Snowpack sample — Loveland Pass, Silver Plume, Colorado, USA (1/12/25, 11:40 AM MST)
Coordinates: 39.66, -105.88
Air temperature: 7 °F
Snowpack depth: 140 cm
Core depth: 10 cm
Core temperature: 41 °F
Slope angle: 11°, slope face: 30°
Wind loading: high
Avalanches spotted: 2
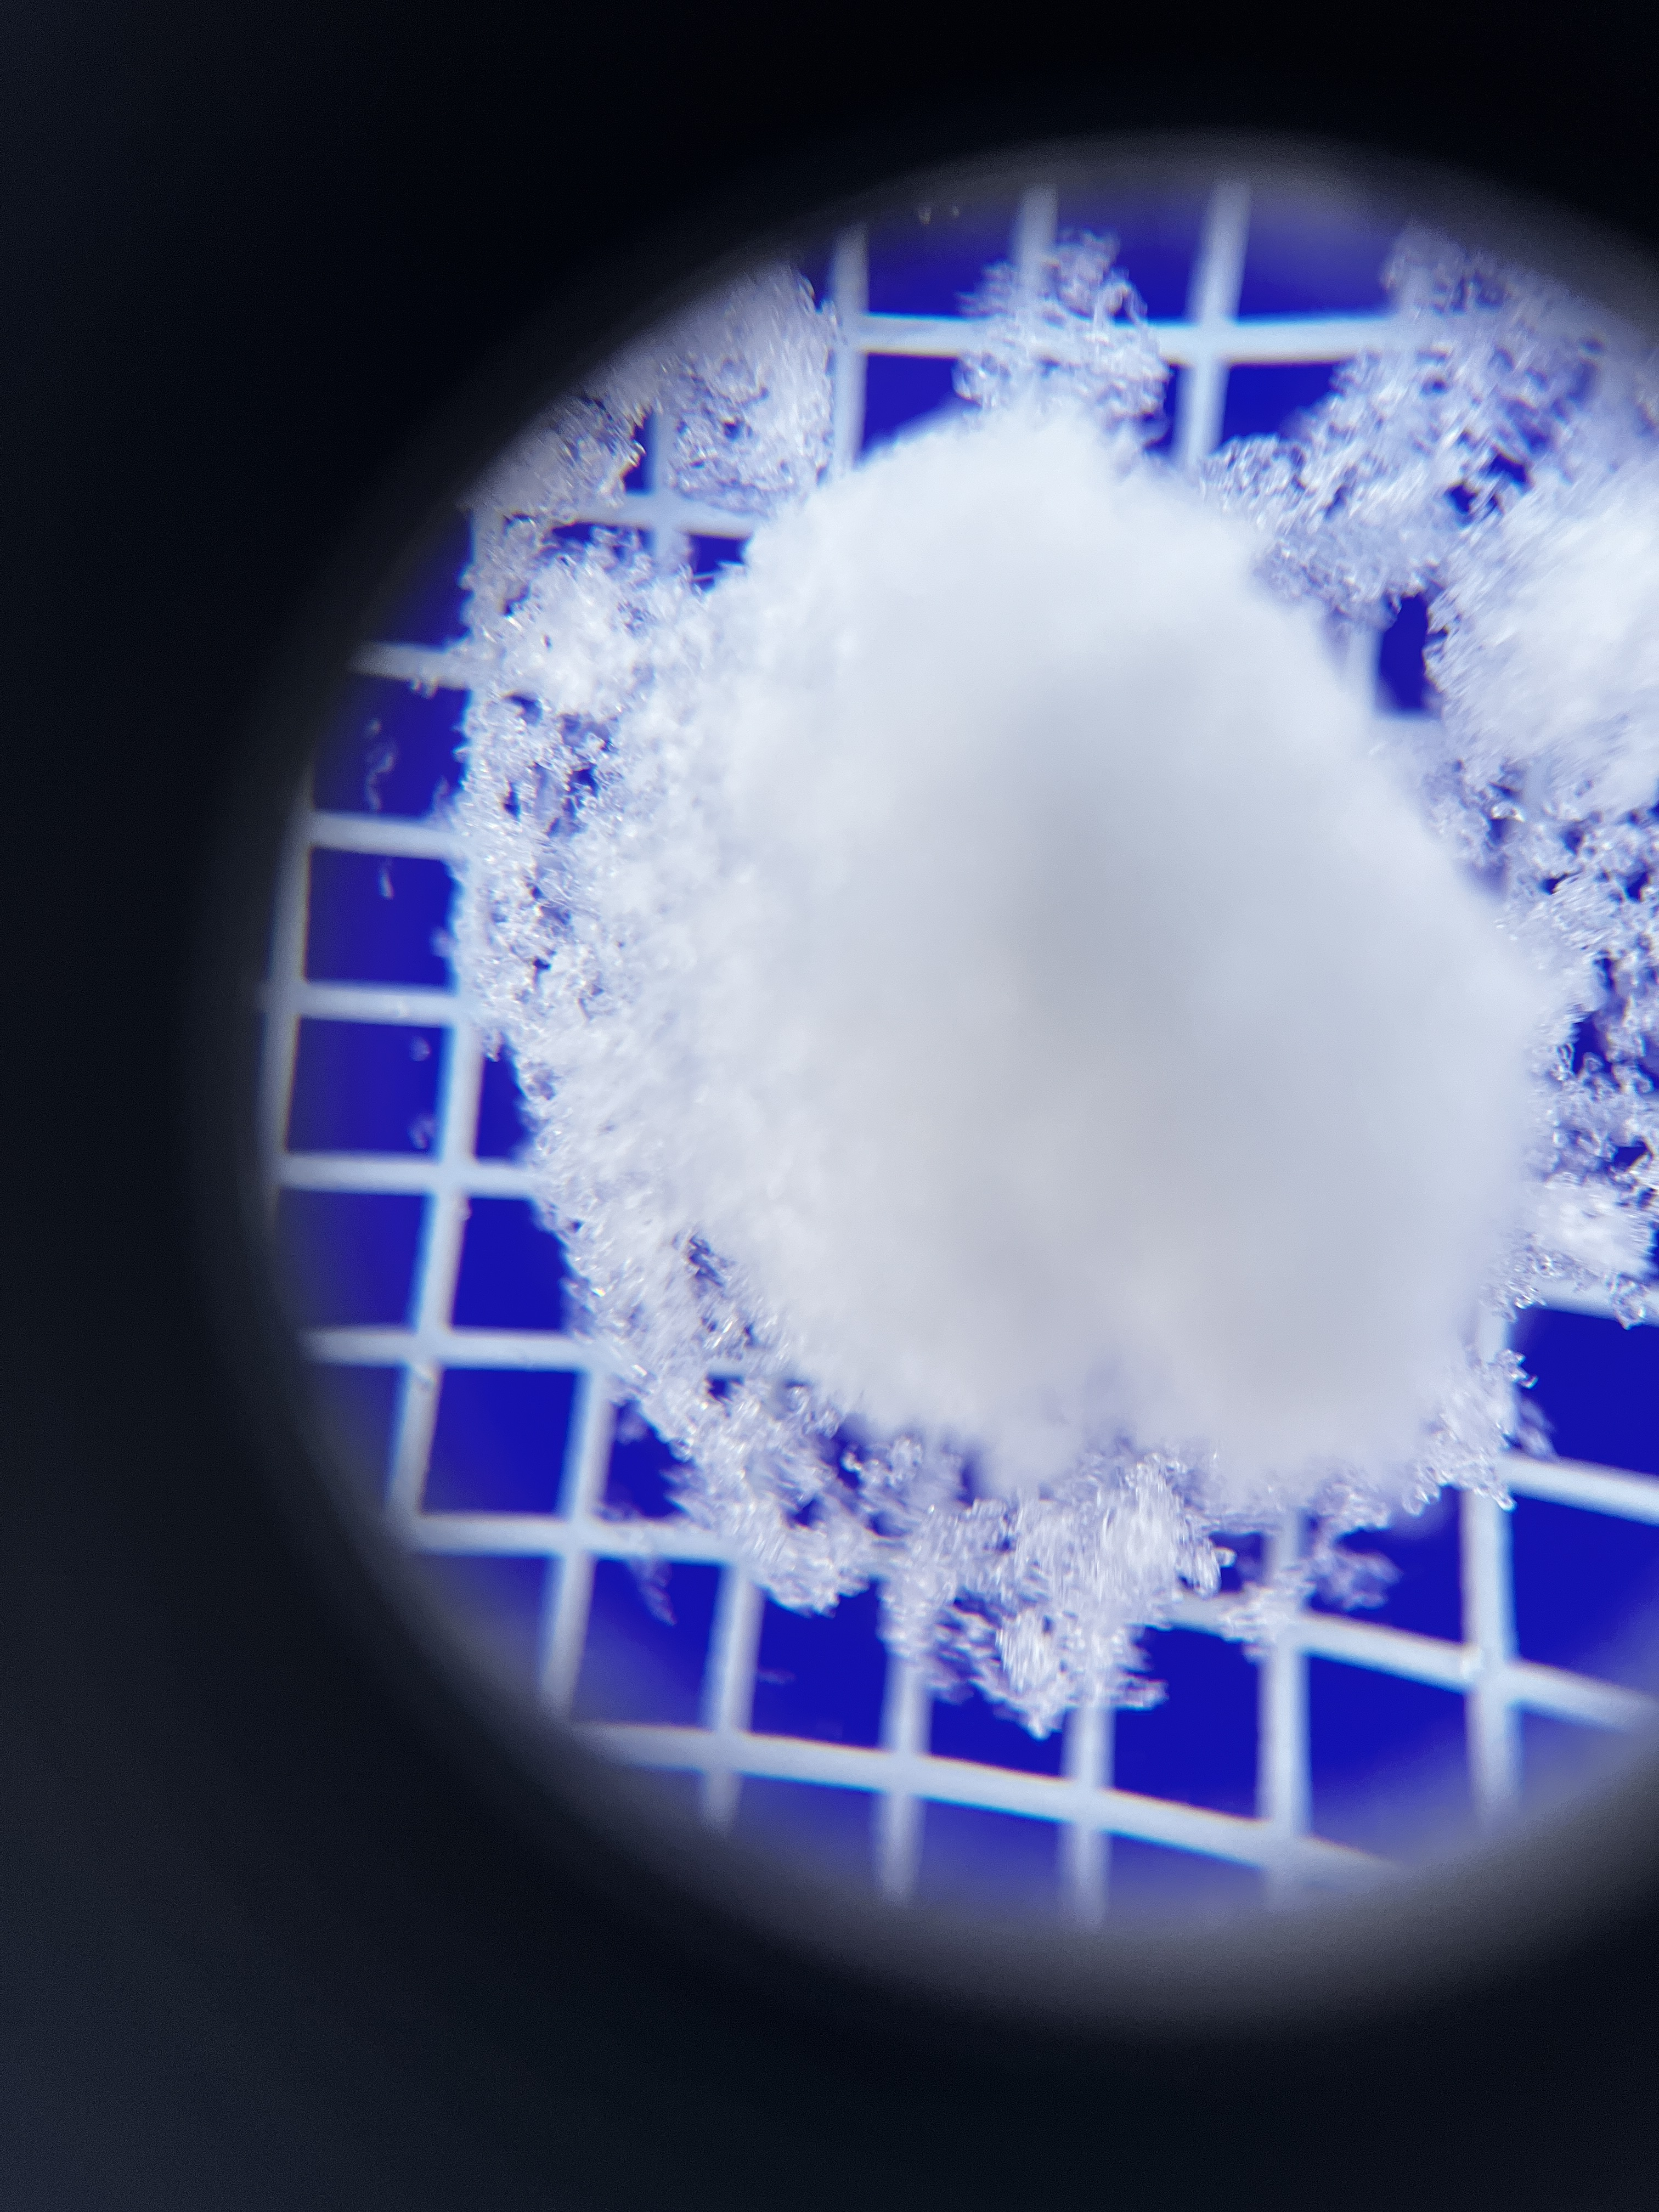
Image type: magnified_profile
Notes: Pilot using slightly modified coring method that took too large segment for snow profile picturing, advised not to use in higher level models. Two avalanche on south face nearby, partially cloudy with light snow in the last 24 hours. Lots of wind loading on eastern features.